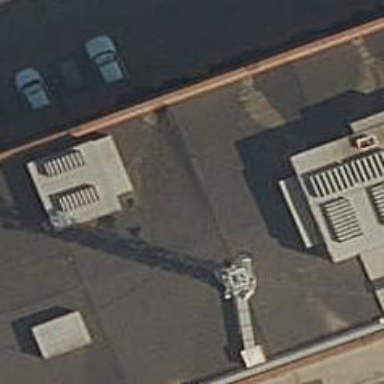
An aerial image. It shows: Communication tower.